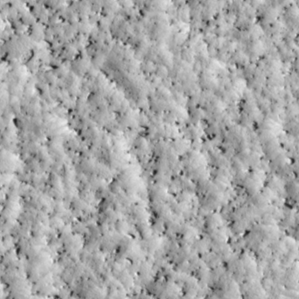
Label: non_frost